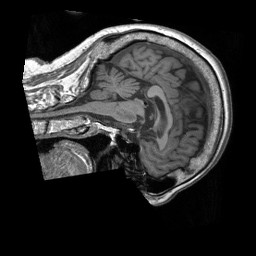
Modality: T1w
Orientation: sagittal
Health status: ill
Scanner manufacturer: siemens
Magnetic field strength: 3 T
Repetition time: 1.9 s
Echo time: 0.00249 s